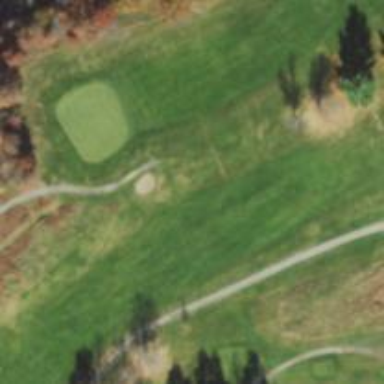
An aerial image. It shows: Golf hole.